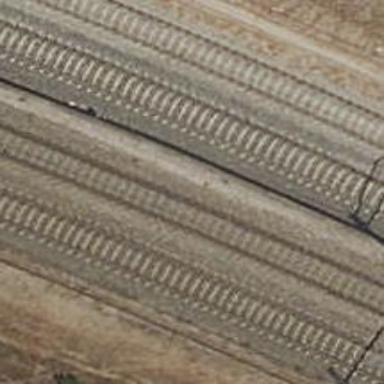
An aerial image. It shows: Railway with electrified contact lines.